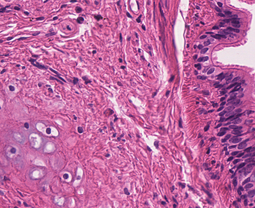
Tumor epithelial tissue: yes
Tumor-associated stroma tissue: yes
Normal tissue: no